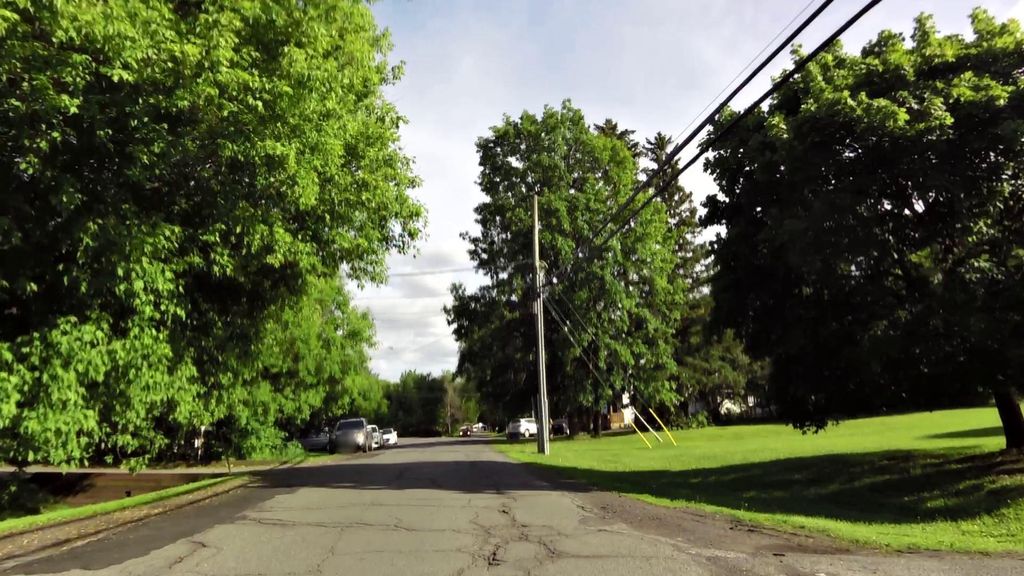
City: ottawa-gatineau